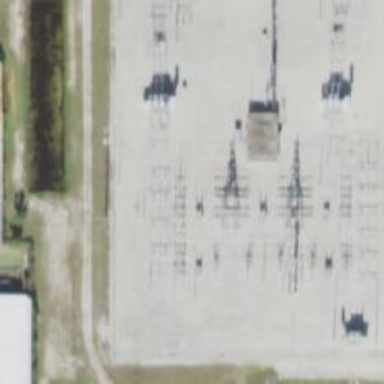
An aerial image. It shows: Switch used for power control.